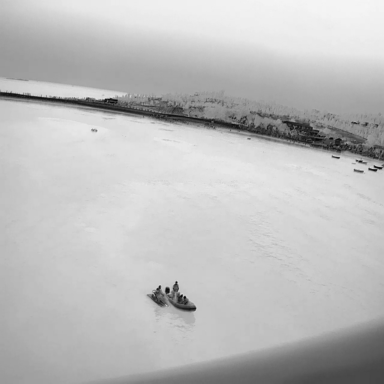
There are seven objects shown in the infrared image, including two canoes, and five bulk_carriers.